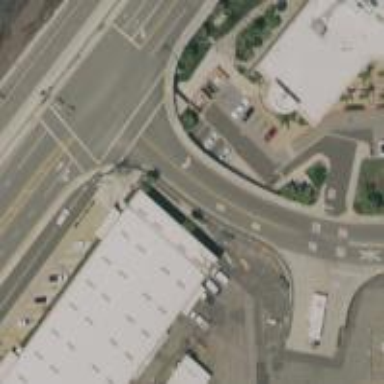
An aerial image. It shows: Solid stop line on the road marking.